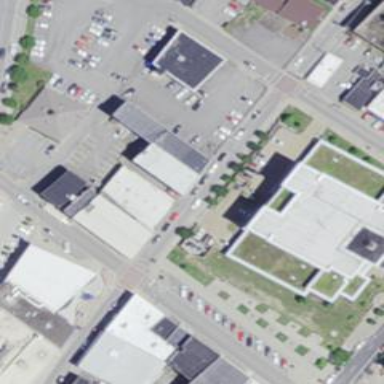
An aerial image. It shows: Courthouse building.